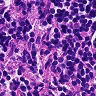
Metastatic tissue present: no